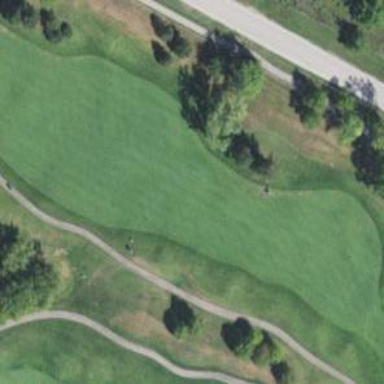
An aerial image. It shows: Golf fairway surrounded by grass.